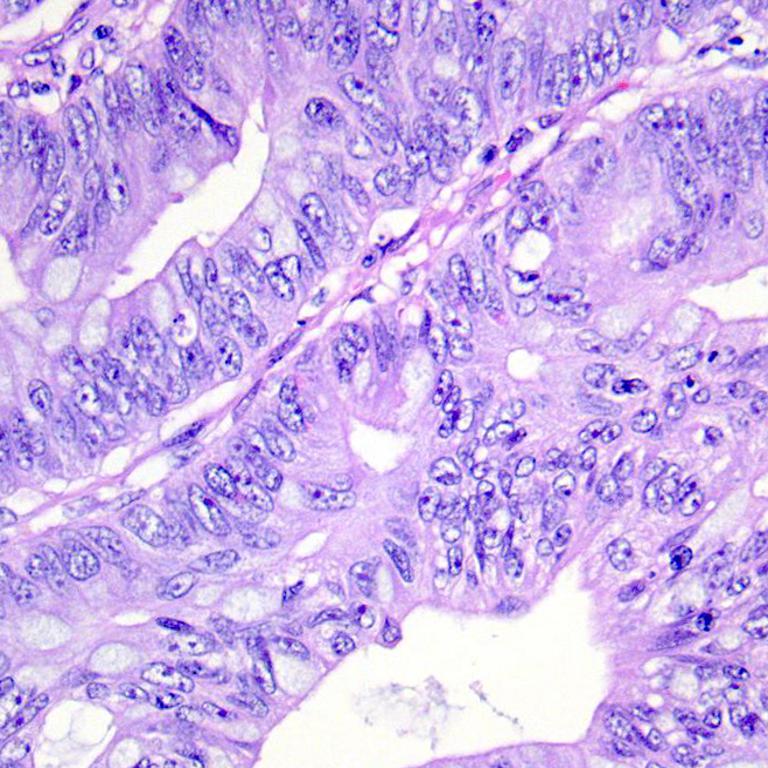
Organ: colon
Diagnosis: adenocarcinomas